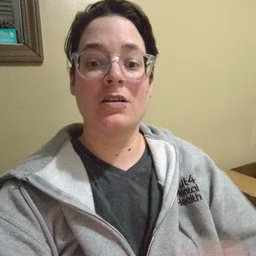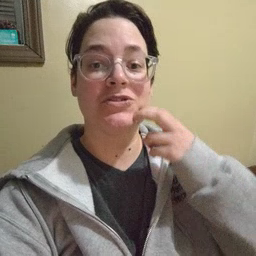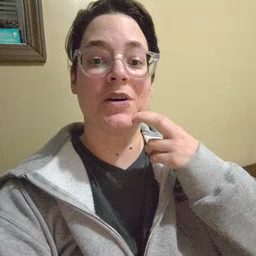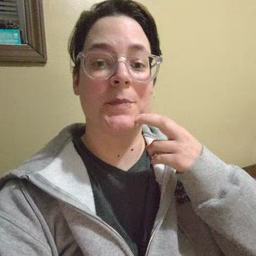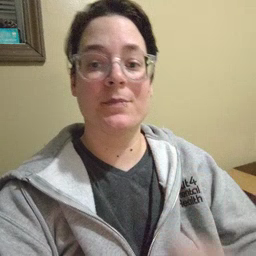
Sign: gum